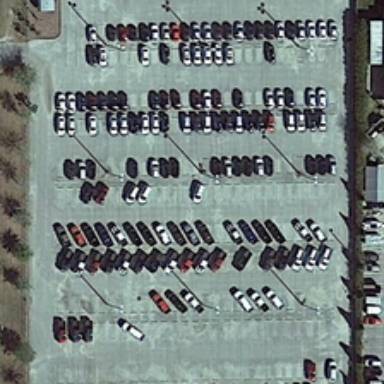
Many cars are parked in a parking lot with several green trees and a building .